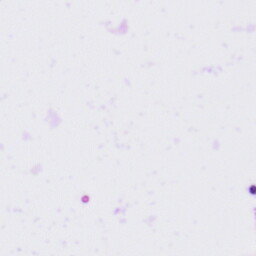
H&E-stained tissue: Tonsil